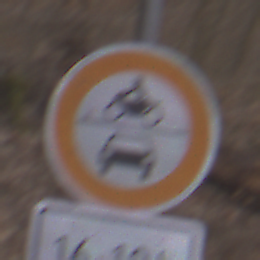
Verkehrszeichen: VerbotKraftfahrzeuge
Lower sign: ZeitangabenOhneBeschraenkungAufWochentage1
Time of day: MorningAfternoon
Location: Outdoor (Nature)
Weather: Overcast
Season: Autumn
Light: Natural